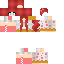
A female human skin with pale skin, wearing red long hair dressed in a red tshirt and red pants, featuring a closed mouth.